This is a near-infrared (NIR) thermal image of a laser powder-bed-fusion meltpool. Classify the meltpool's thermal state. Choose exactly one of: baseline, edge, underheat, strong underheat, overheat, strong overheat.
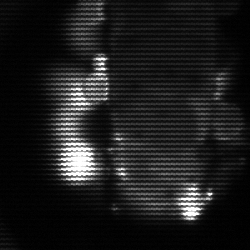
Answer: strong underheat